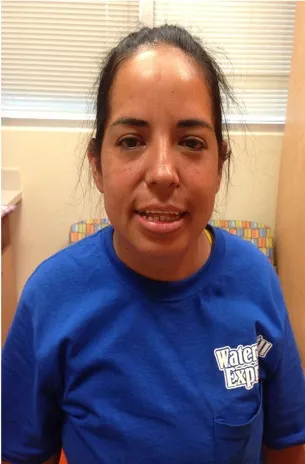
Photographs of proband and his mother. His mother. Showing lower facial weakness, hypertelorism, and downward slanting palpebral fissures.
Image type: medical_photograph (other_medical_photograph)